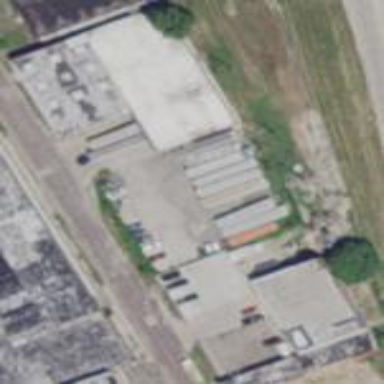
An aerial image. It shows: Industrial area.